【题型】选择题　【知识点】函数　【难度】easy
函数 $f(x)=\left(\dfrac{1}{2}\right)^x$ 与 $g(x)=x^{\frac{1}{2}}$ 的图象可能是（ ）

A.

B.

C.

D.

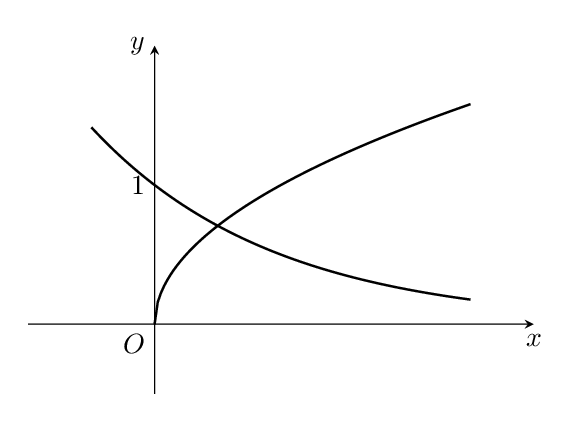
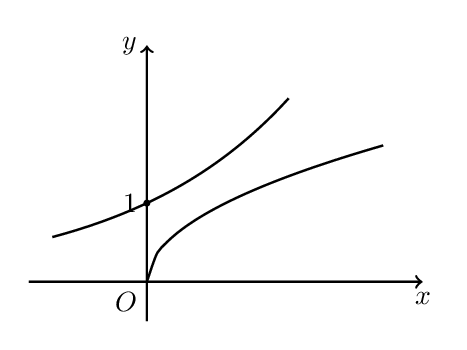
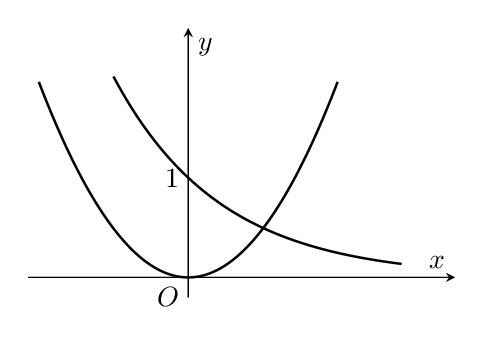
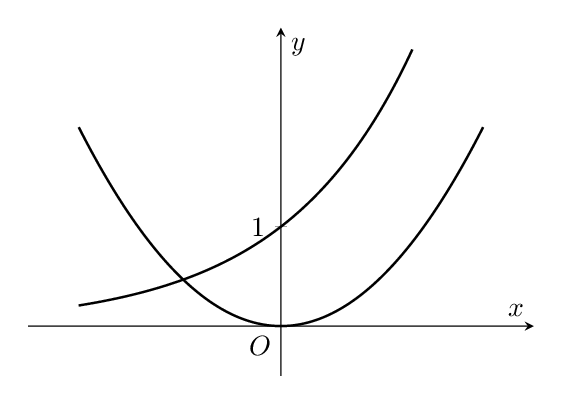
【解答】
\noindent 【答案】A\\
\noindent 【分析】根据指数函数$f(x)=\left(\dfrac{1}{2}\right)^x$的单调性可排除B，D两项，再结合幂函数$g(x)=x^{\frac{1}{2}}$的定义域排除C项，即得答案.\\
\noindent 【详解】因函数$f(x)=\left(\dfrac{1}{2}\right)^x$为单调递减的指数函数，且过点$(0,1)$，其值域恒大于零，故排除B，D两项；\\
\noindent 而函数$g(x)=x^{\frac{1}{2}}$为幂函数，其定义域为$[0,+\infty)$，值域为$[0,+\infty)$，且开口向右，过点$(0,0)$，故排除C项；\\
\noindent 而A项均符合.\\
\noindent 故选：A.